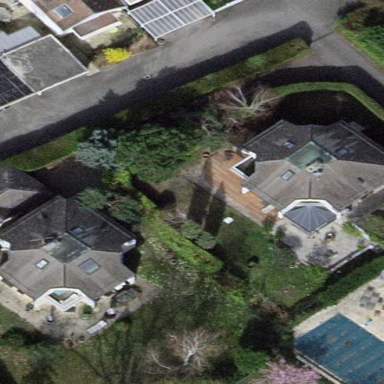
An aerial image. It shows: Detached building.